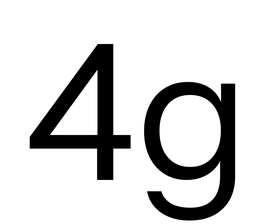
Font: InstrumentSans_Regular